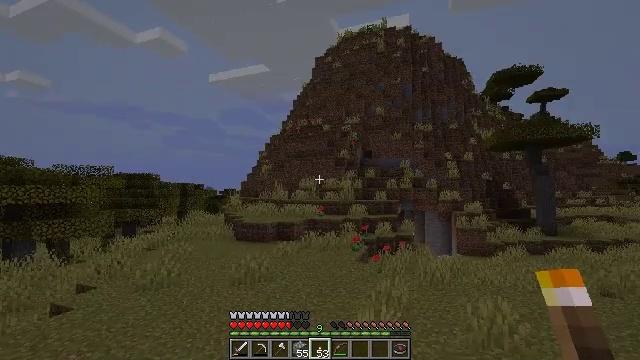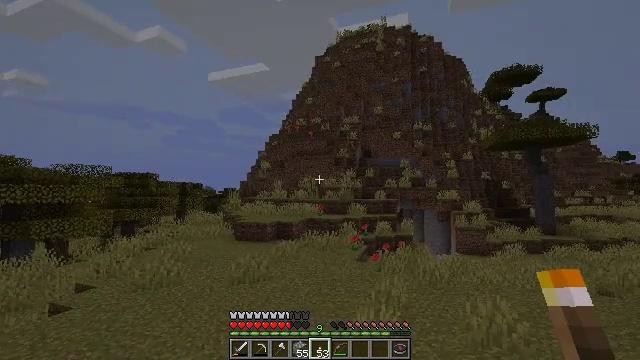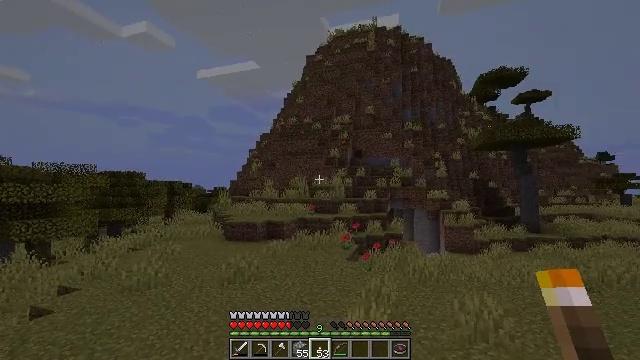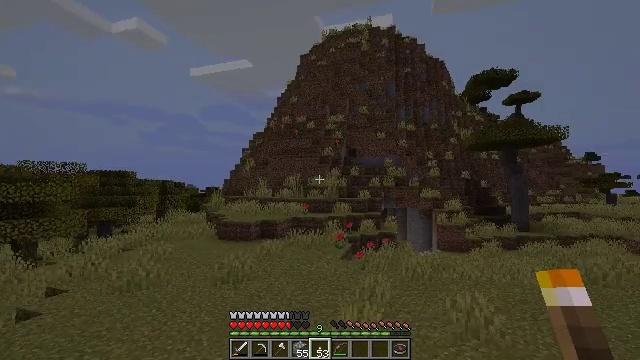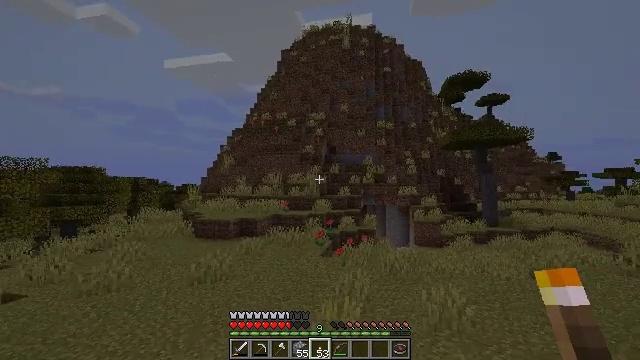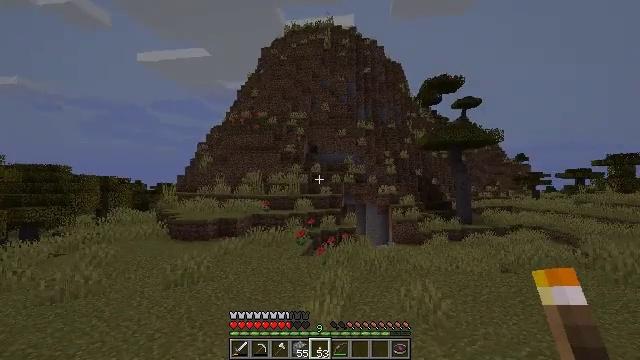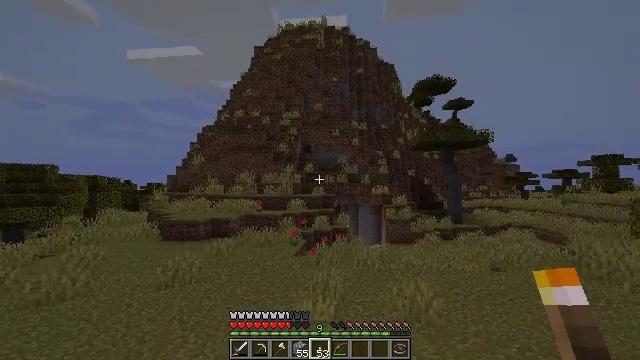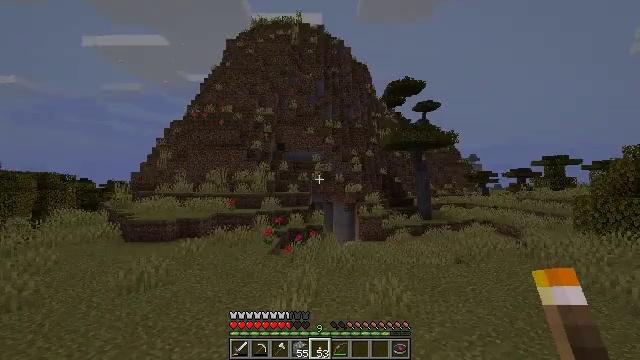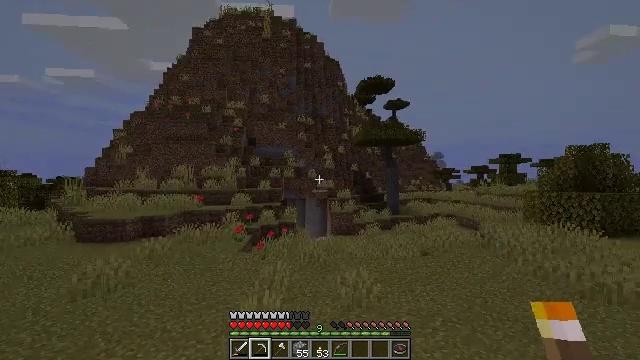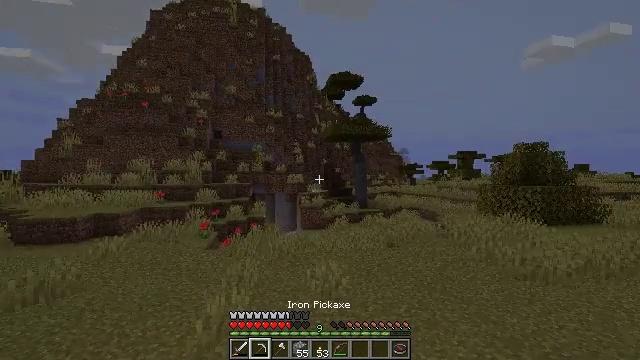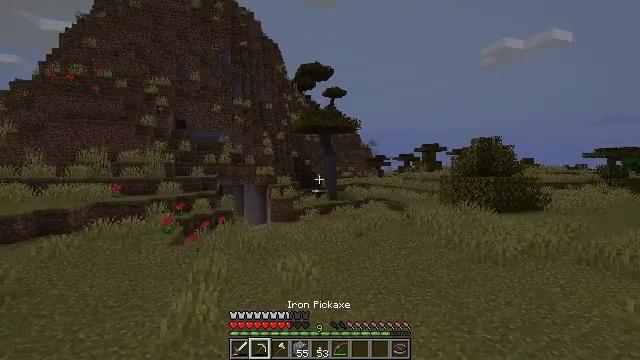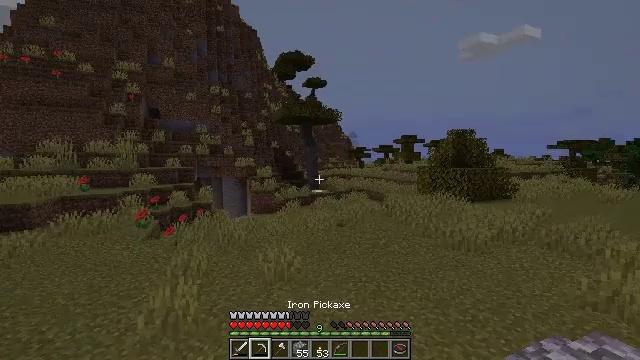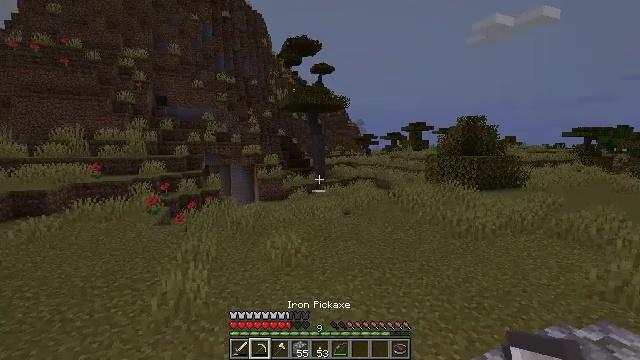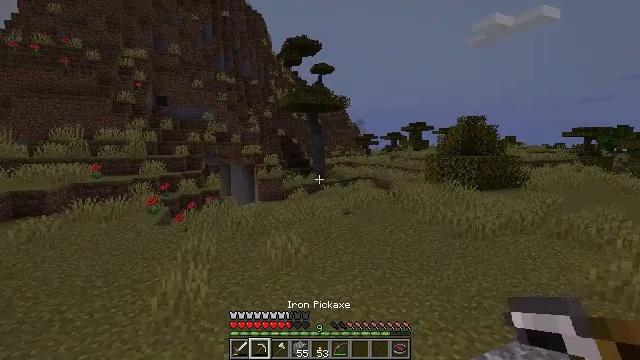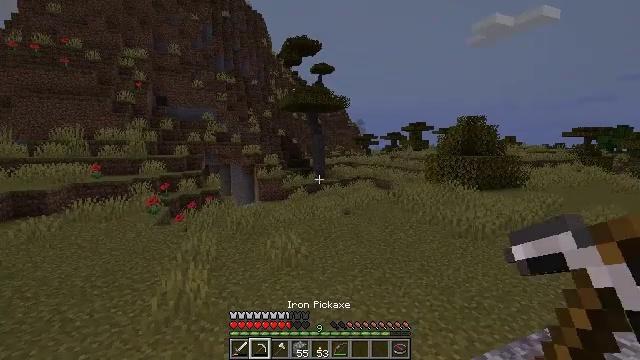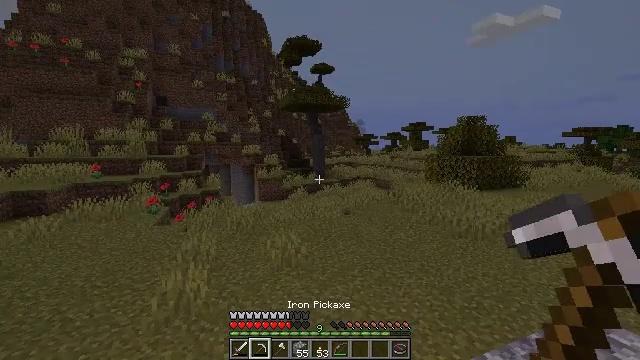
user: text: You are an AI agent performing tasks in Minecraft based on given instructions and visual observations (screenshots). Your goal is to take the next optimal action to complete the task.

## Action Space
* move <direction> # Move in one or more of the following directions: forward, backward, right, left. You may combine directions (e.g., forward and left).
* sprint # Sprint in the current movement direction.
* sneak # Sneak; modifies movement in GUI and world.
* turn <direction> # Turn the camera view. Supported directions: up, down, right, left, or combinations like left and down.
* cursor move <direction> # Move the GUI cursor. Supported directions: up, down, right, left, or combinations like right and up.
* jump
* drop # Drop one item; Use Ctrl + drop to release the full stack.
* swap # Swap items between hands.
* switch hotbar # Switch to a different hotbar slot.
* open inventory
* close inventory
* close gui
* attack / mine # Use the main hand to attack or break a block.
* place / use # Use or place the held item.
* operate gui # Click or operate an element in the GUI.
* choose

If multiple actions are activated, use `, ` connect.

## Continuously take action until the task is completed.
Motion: motion action
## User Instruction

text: Gather the acacia slab.
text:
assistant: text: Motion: no_op
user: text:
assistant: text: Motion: turn right
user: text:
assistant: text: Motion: turn right
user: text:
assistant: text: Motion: turn right
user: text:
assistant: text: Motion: turn right
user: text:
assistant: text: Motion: turn right
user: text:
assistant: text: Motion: turn right
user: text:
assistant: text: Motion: turn right, switch to hotbar 2
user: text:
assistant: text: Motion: turn right and down, switch to hotbar 2
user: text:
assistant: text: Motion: turn right and down, switch to hotbar 2
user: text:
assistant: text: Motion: turn right and down, switch to hotbar 2
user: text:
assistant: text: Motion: turn left and down
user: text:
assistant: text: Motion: no_op
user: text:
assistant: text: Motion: no_op
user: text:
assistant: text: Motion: no_op
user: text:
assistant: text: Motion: no_op
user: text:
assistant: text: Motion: no_op
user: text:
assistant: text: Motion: no_op
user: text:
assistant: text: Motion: no_op
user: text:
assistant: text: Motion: move forward and move left
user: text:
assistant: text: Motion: move forward and move left, turn right and up
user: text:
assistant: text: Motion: move forward and move left, turn right and up
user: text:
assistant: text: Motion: move forward and move left, turn right
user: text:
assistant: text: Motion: turn right
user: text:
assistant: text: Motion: turn right
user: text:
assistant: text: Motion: no_op
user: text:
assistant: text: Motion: no_op
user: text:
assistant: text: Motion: no_op
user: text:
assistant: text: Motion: turn right
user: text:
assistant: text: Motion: turn right